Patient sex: M
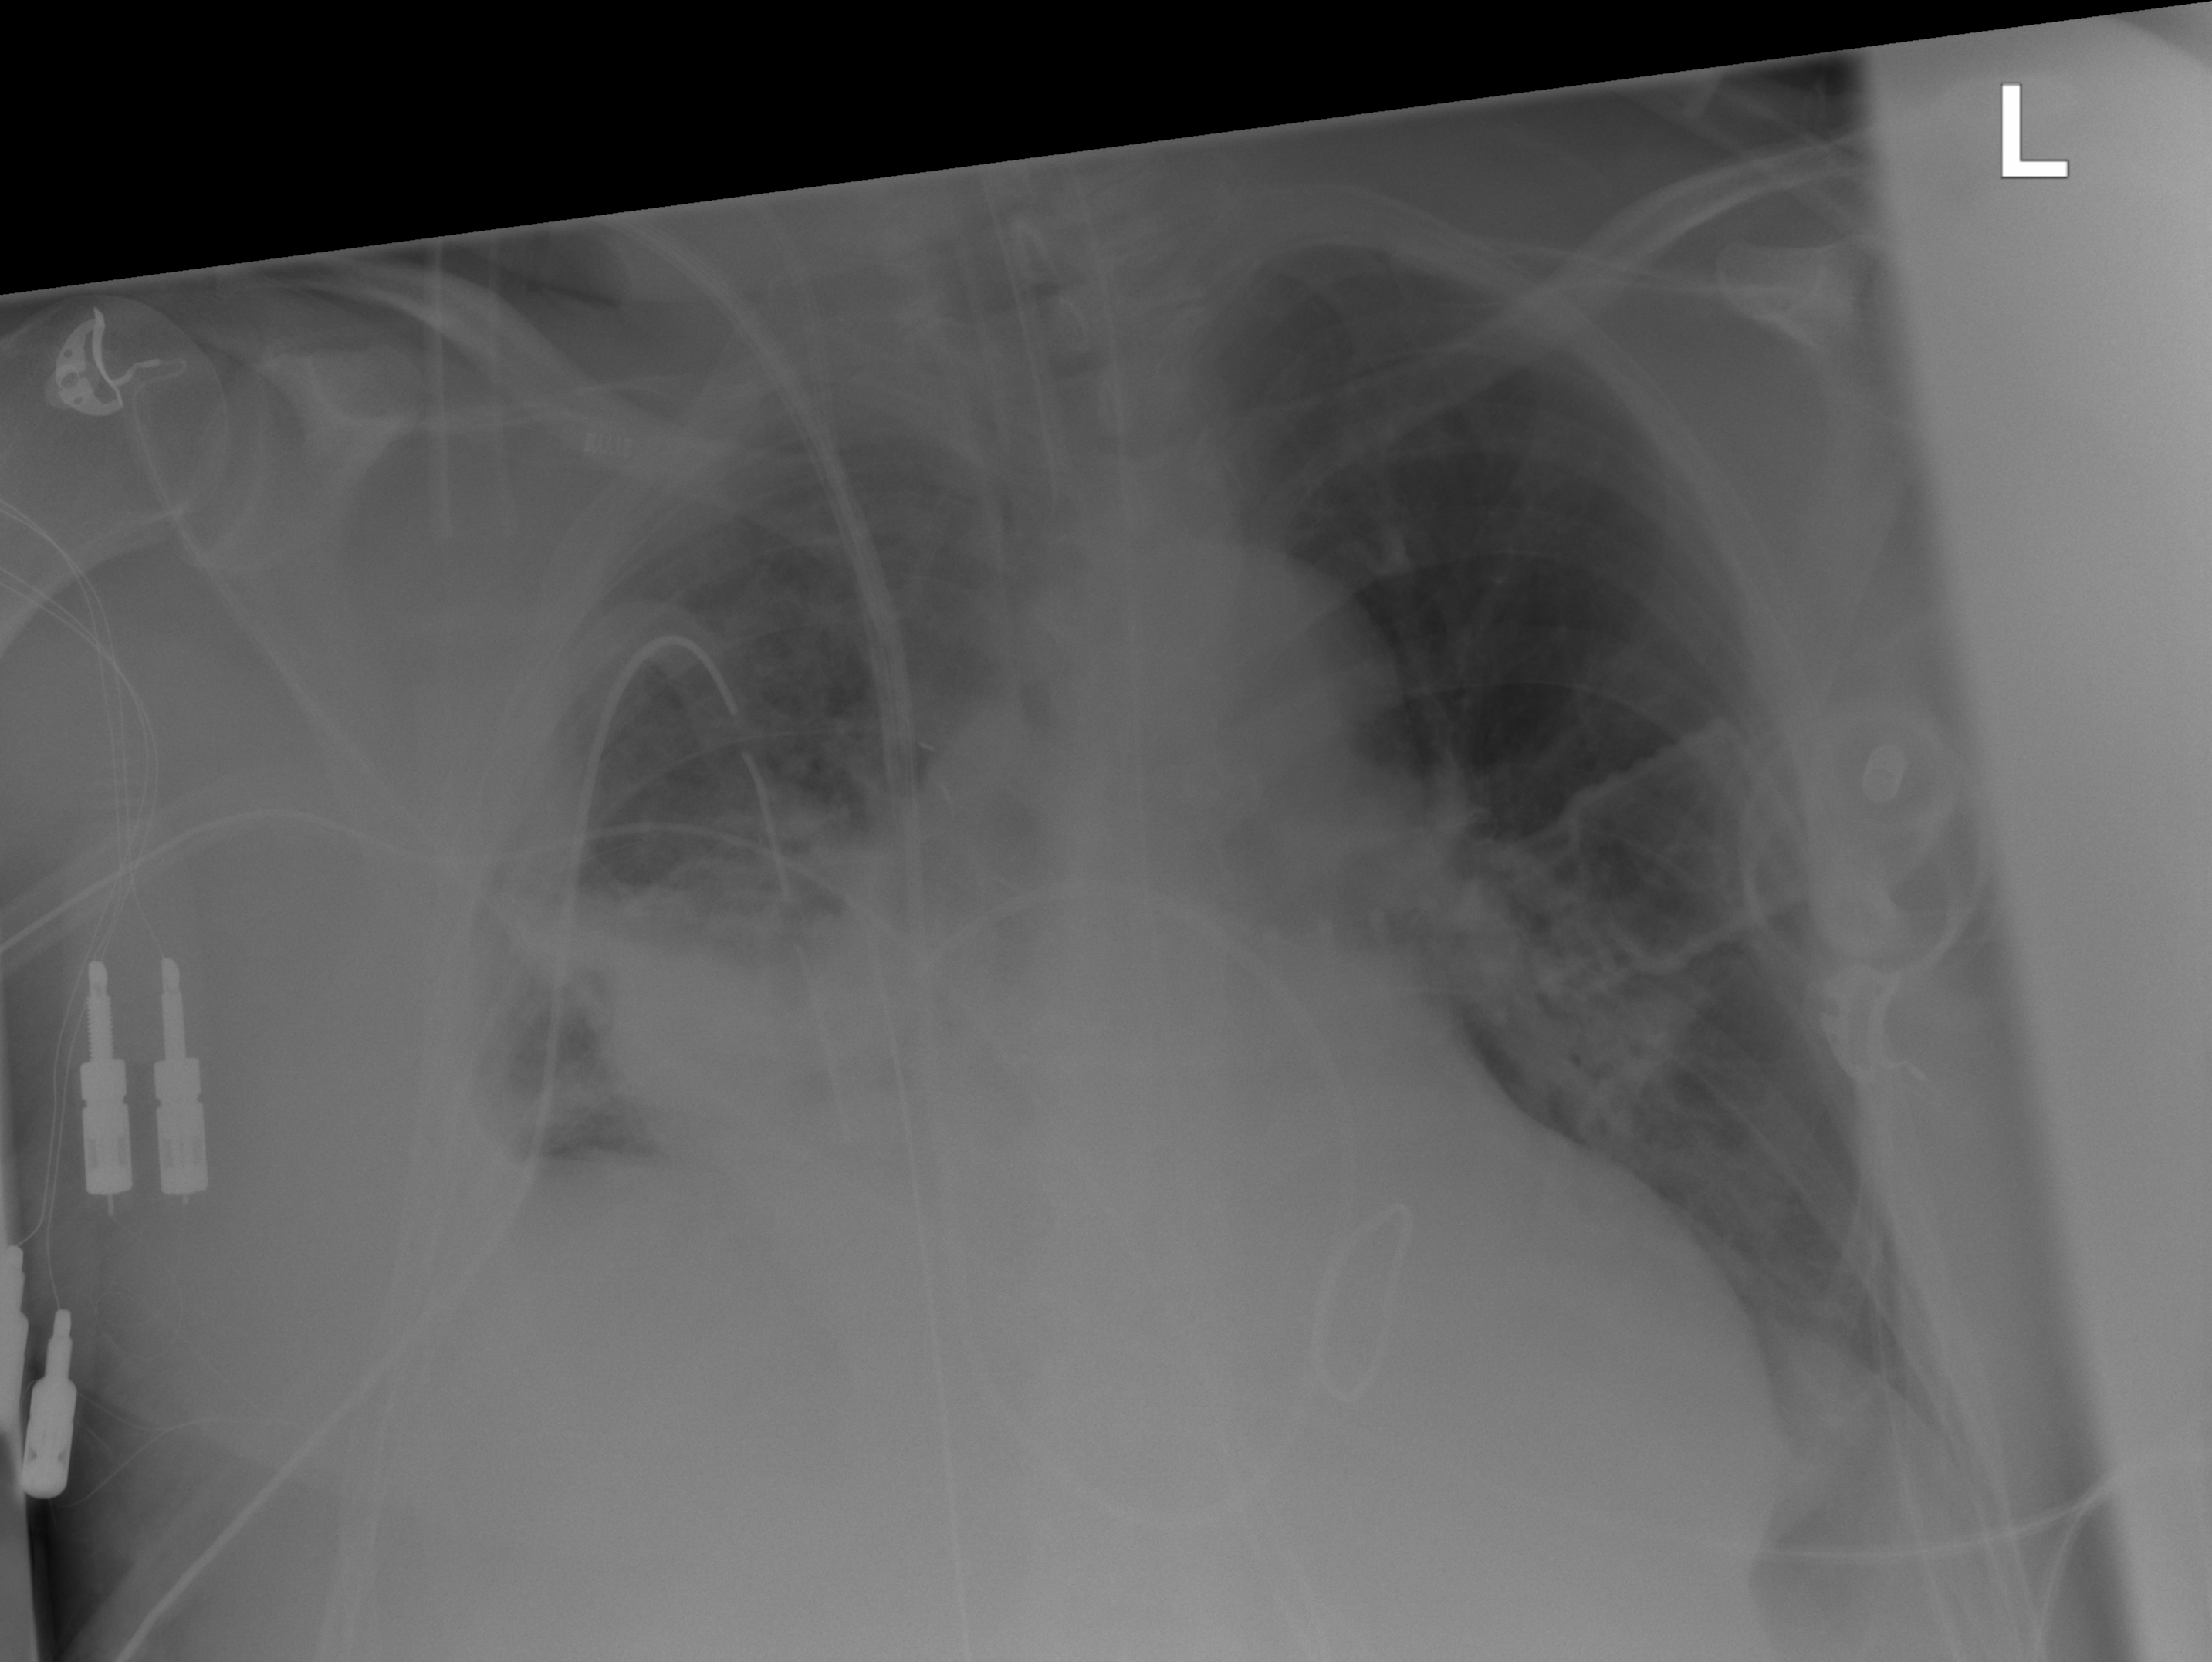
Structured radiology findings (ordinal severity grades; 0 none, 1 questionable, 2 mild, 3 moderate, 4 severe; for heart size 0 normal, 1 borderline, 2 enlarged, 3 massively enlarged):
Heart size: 2
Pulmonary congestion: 0
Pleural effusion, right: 3
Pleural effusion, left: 0
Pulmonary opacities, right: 2
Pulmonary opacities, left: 0
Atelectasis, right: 2
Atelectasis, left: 2